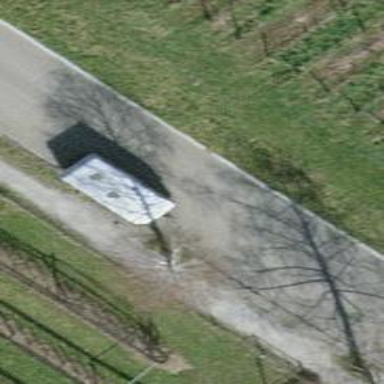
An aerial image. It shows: Urban tree adds touch of nature to the surroundings.